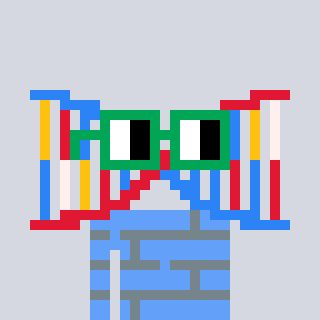
a pixel art character with square green glasses, a dna-shaped head and a blue-colored body on a cool background